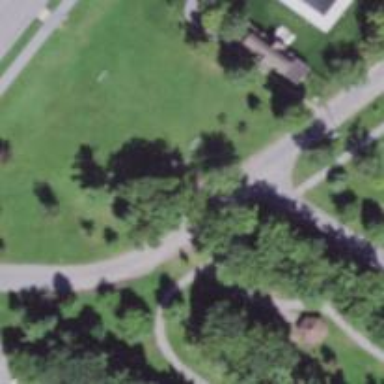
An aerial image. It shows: Lovely park for leisure and relaxation.